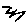
Label: zigzag